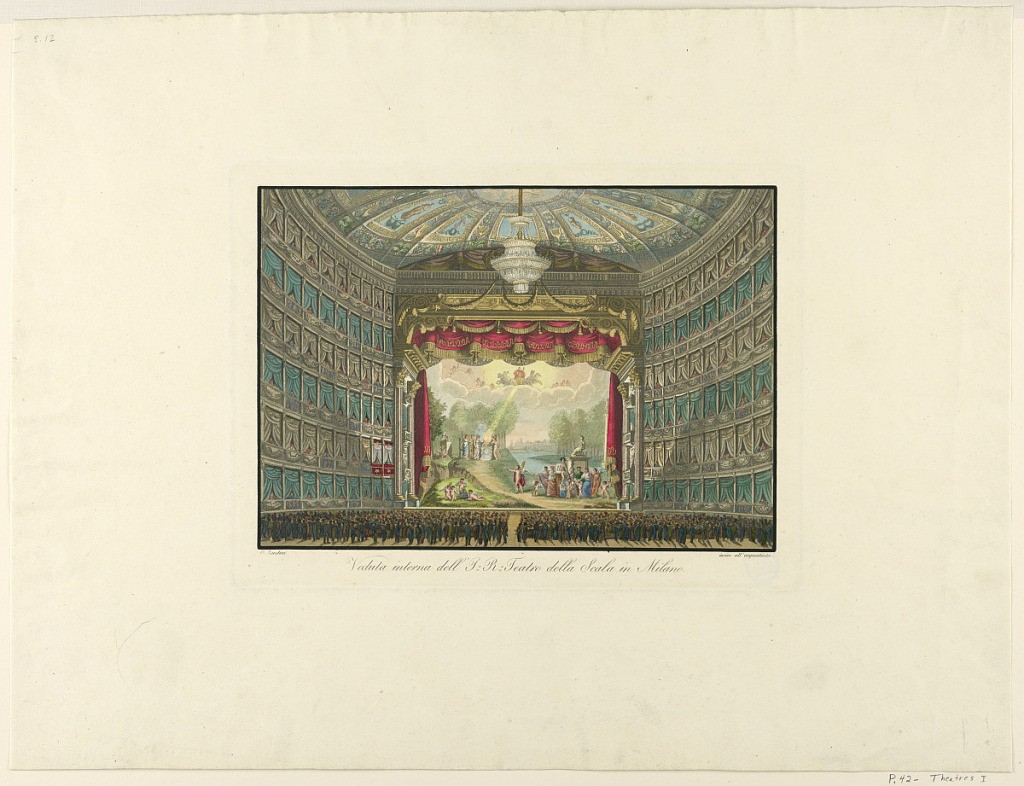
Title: Interior View, La Scala Theater, Milan
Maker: D. Landini
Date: ca. 1825
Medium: Color aquatint
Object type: Print
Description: Horizontal rectangle. Below: "D. Landini incise all'acquatinta. Veduta interna dell'I R. della Scala in Milano." The print corresponds to that of G. Moraszoni "La Scala attraverso l'imagine, Milano 1928, pl. 18."